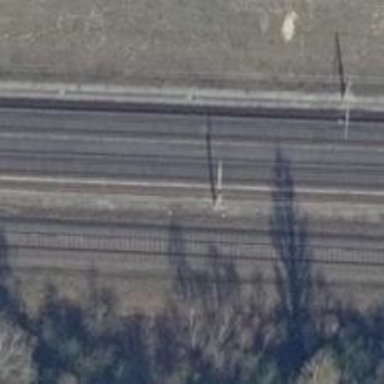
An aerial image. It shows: Milestone along the railway with catenary mast.